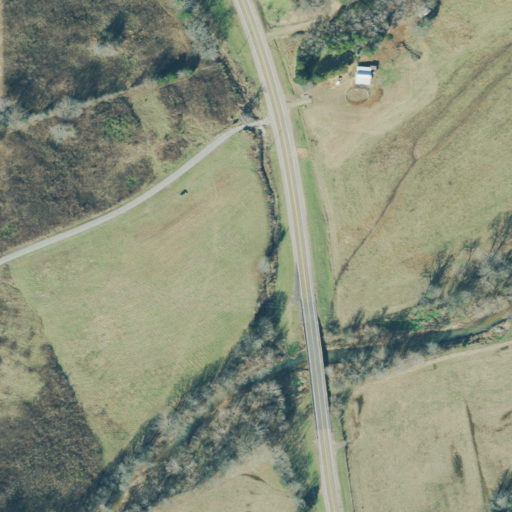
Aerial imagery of valley in Tennessee named Hideout Hollow containing pasture, low intensity development, deciduous forest, open development, medium intensity development, and mixed forest